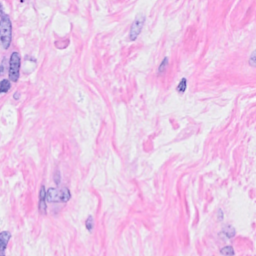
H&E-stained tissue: Breast